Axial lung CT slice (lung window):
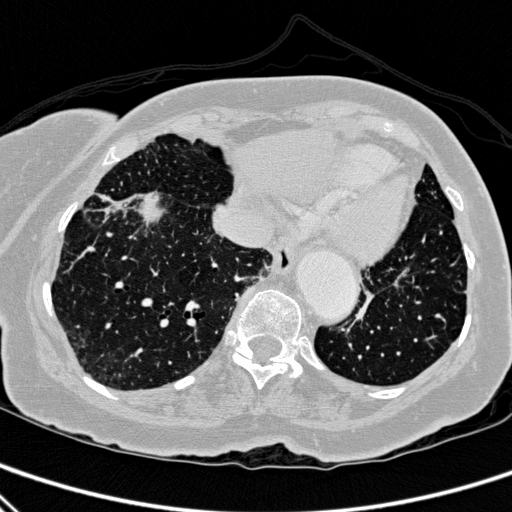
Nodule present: no